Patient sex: M
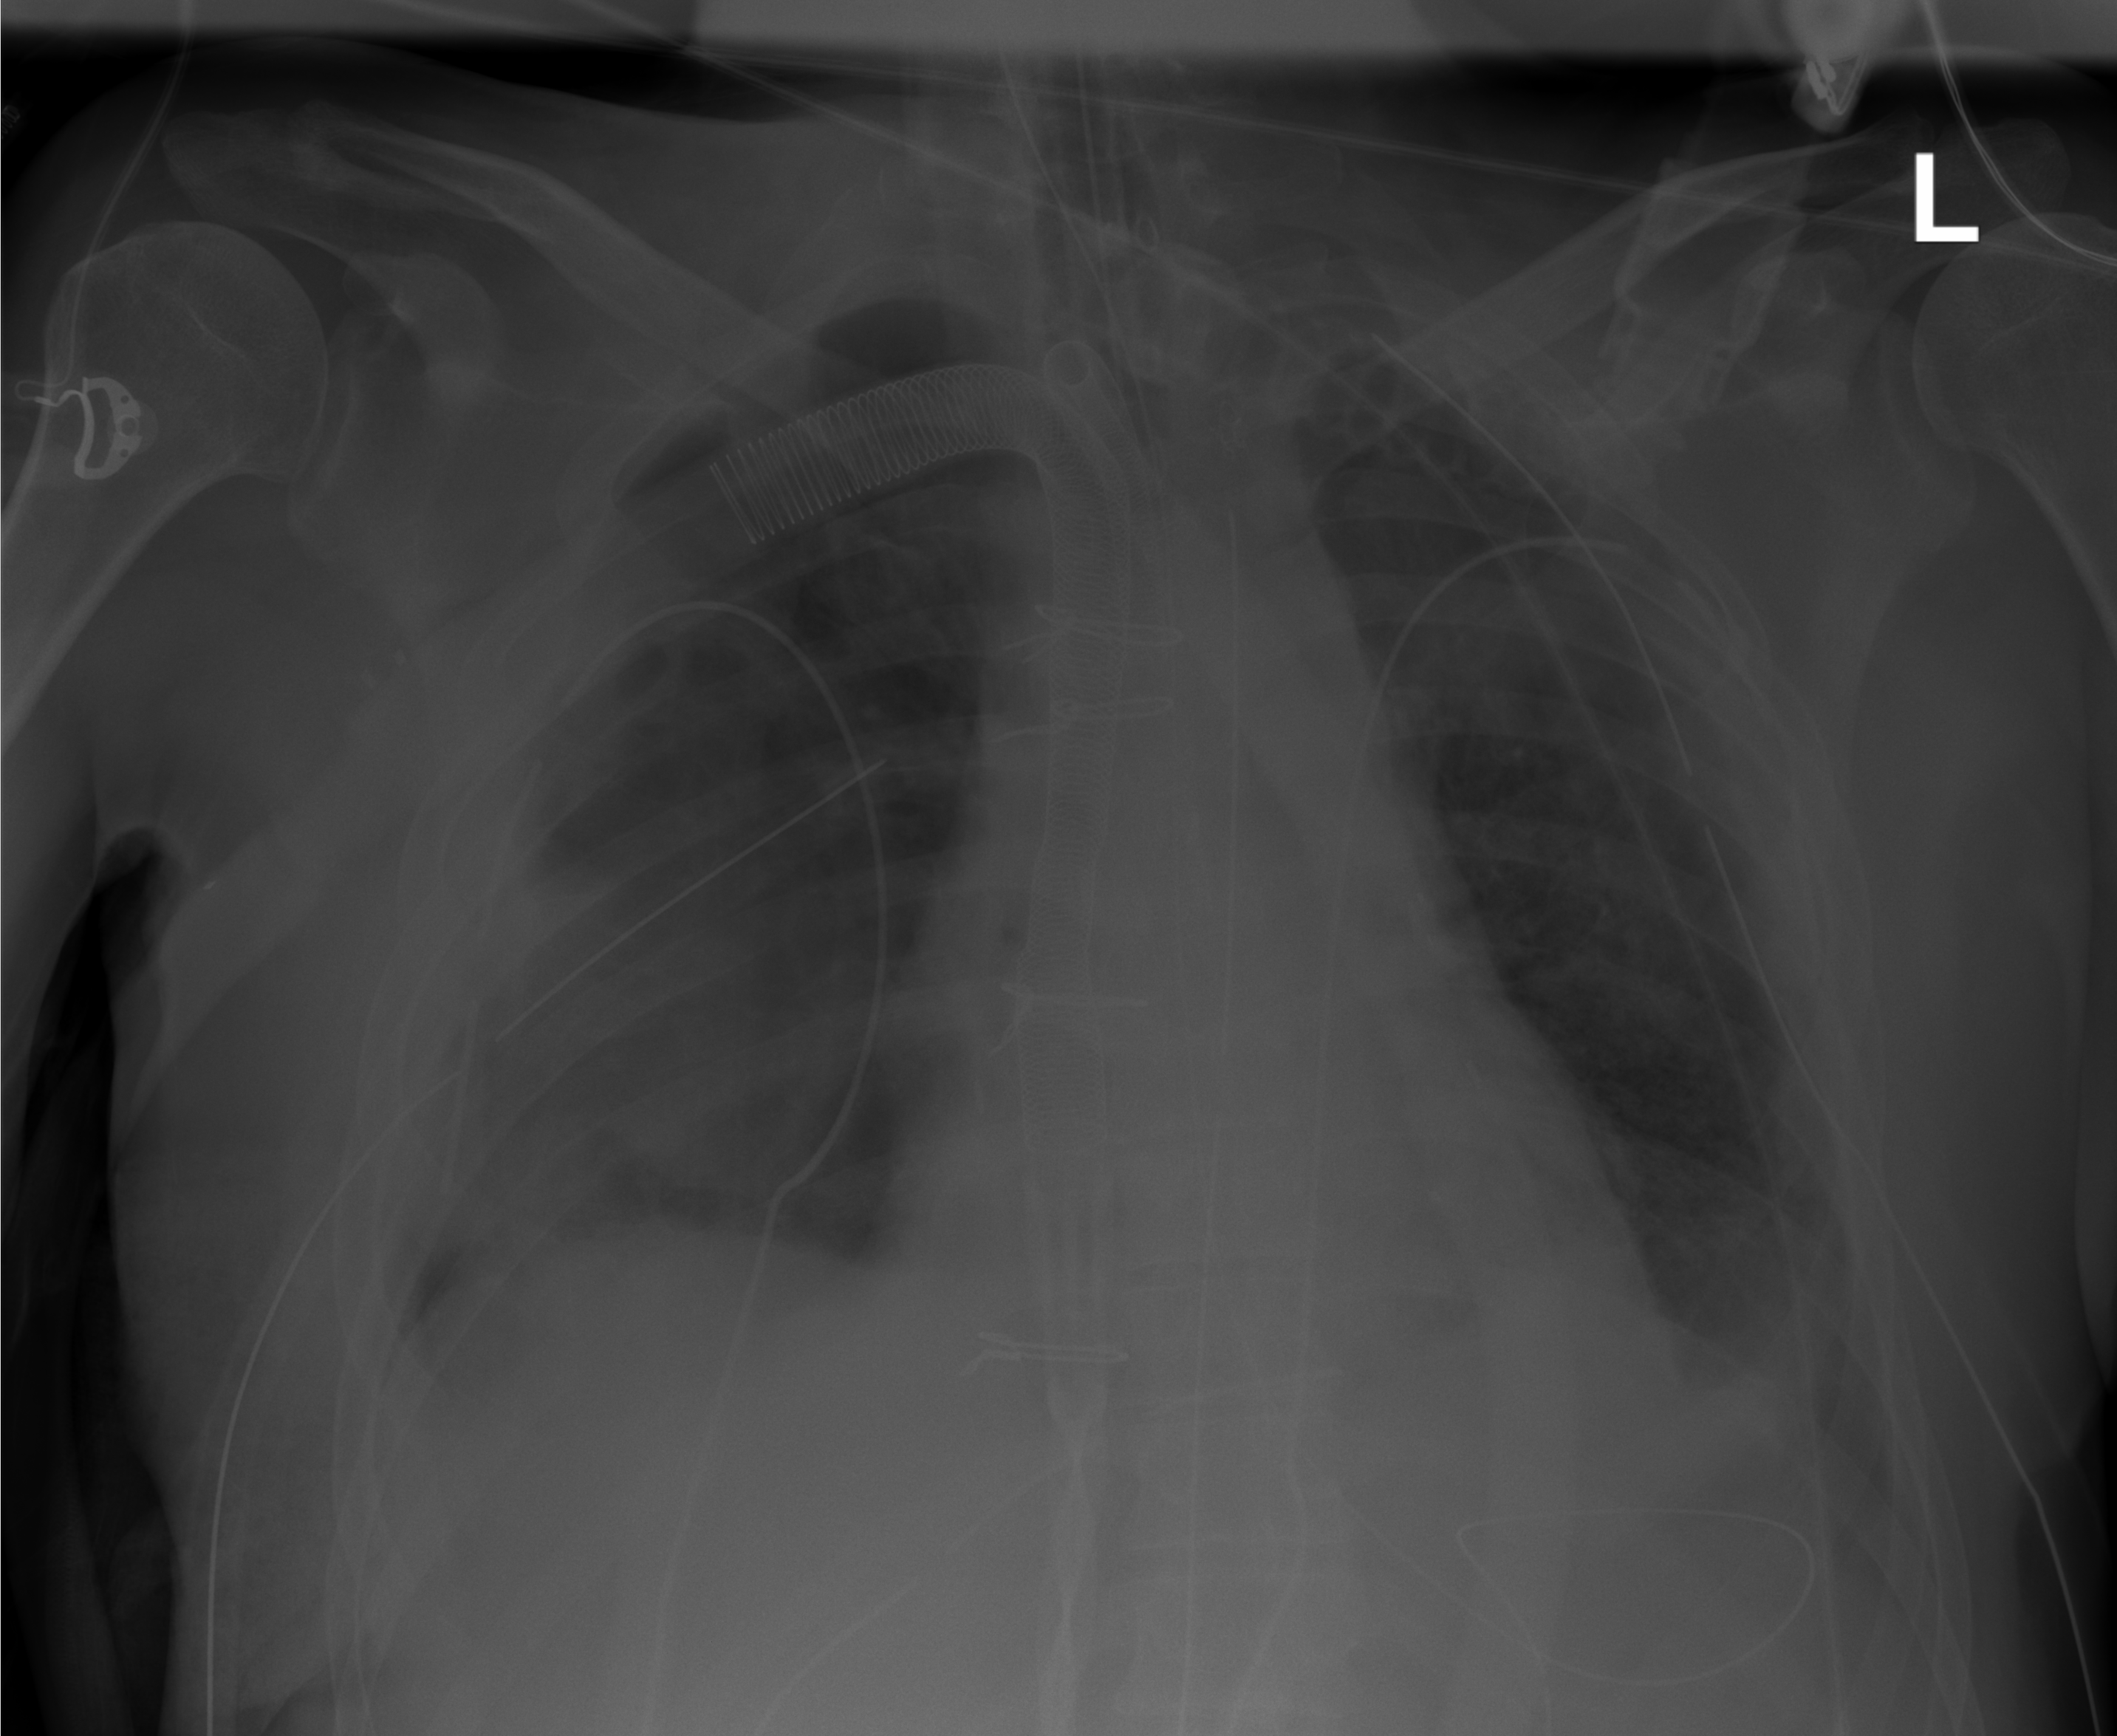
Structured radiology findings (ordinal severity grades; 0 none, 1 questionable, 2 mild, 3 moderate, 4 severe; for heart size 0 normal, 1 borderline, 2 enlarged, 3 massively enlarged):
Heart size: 2
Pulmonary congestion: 0
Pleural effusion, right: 0
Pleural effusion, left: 0
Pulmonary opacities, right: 0
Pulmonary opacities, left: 0
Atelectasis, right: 2
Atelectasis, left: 2